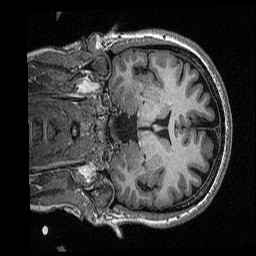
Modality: T1w
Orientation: coronal
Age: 34
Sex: female
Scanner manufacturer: siemens
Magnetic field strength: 3 T
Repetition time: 2.3 s
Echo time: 0.00298 s